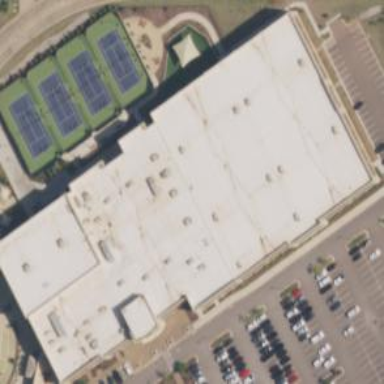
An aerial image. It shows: Building used as fitness center.